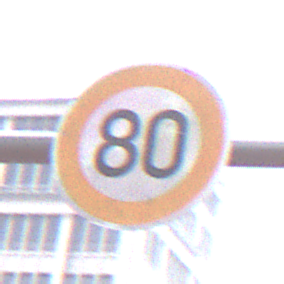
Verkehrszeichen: Geschwindigkeit80
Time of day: MorningAfternoon
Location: Outdoor (Urban)
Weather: Overcast
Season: NotSpecified
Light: Natural